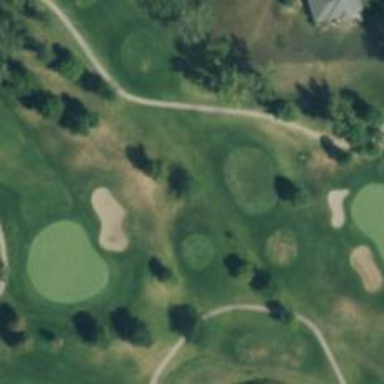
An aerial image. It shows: Golf tee.